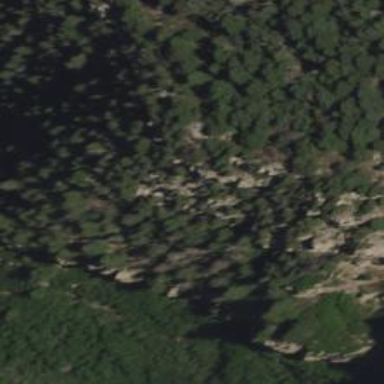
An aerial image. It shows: Natural cliff.